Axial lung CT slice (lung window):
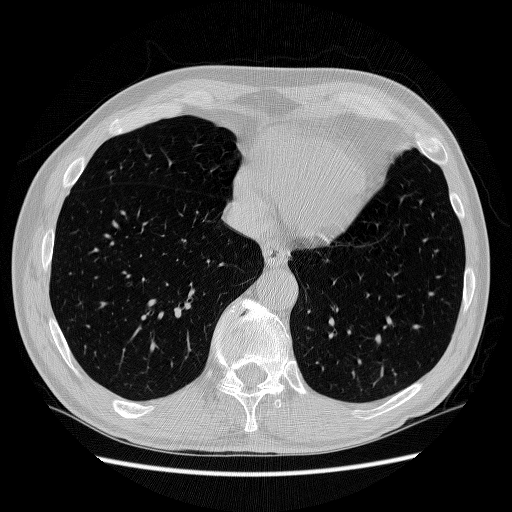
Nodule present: no